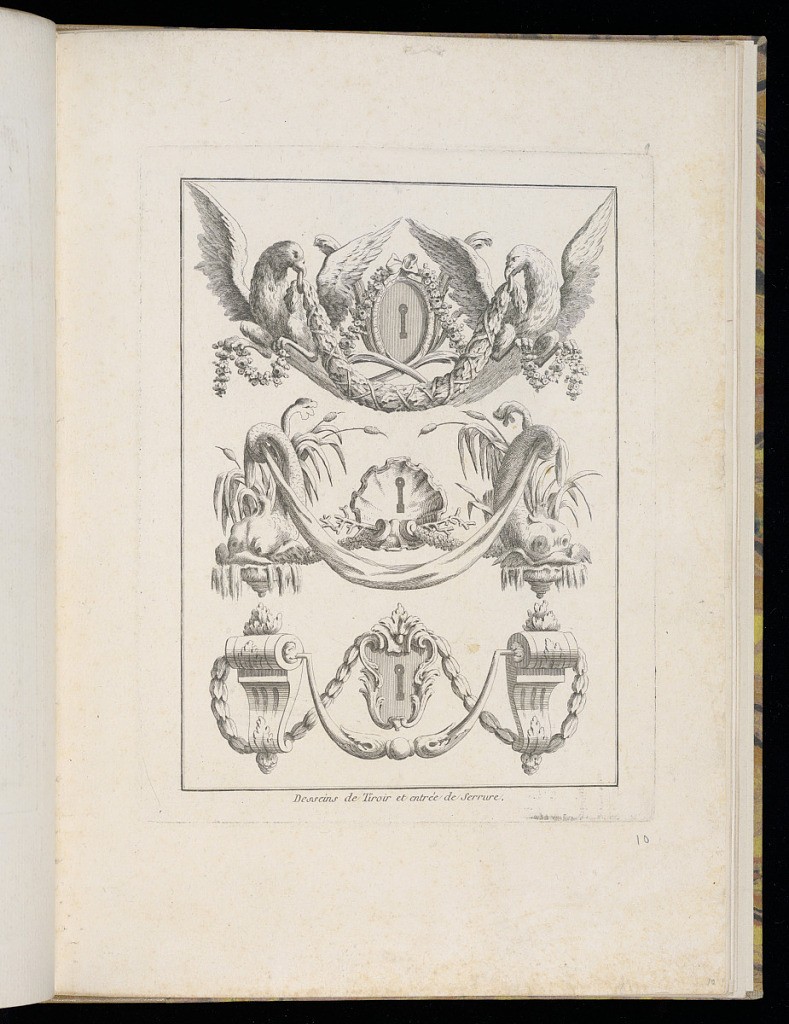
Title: Desseins de Tiroir et entrée de serrure
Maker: Clément Pierre Marillier, French, 1740 – 1808
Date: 1763
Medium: Etching and engraving on paper
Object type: Print
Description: Three designs for ornamental bronze funriture mounts - escutcheons (keyhole plates) featuring eagles, dolphins, festoons of leaves tied with ribbons, swags of textiles, festoons of flowers, scrolling leaves (rinceaux), ribbons, palm leaves, c-scrolls, scrolling acanthus leaves, fleurons, coral, a shell, reeds, water, and cartouche motifs. The plate is titled.